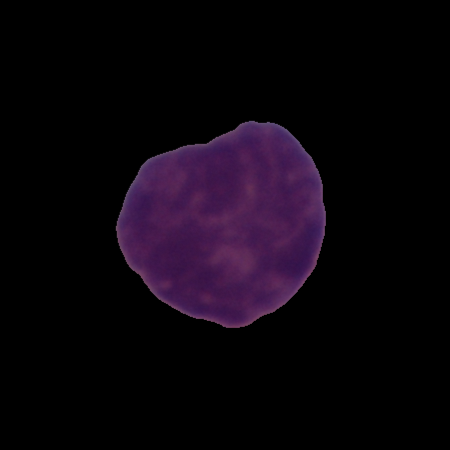
Label: healthy